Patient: sex M, age 45
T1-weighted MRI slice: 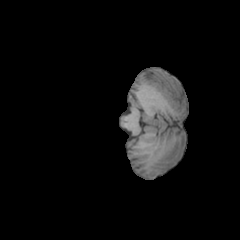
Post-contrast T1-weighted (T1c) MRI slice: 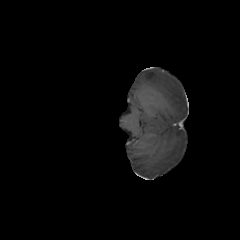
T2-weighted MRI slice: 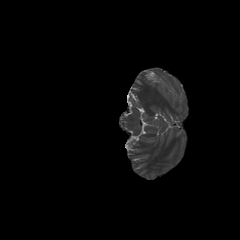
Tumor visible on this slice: no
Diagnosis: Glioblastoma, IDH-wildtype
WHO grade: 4